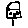
Label: house